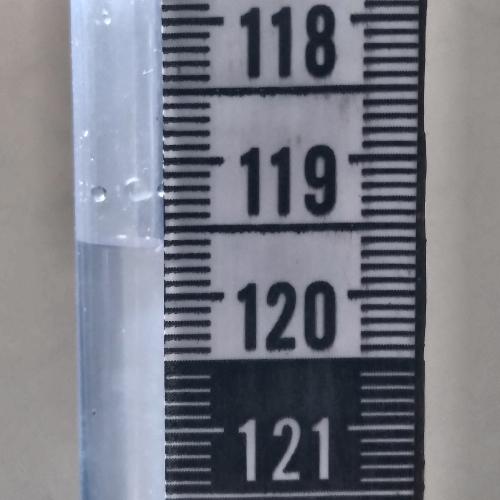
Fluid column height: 119.6 cm